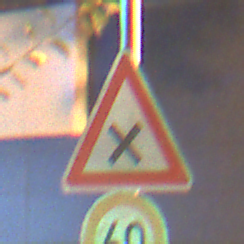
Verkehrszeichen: KreuzungOderEinmuendung
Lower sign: Geschwindigkeit60
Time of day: Night
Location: Outdoor (Urban)
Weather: PartlyCloudy
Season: NotSpecified
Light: Artificial